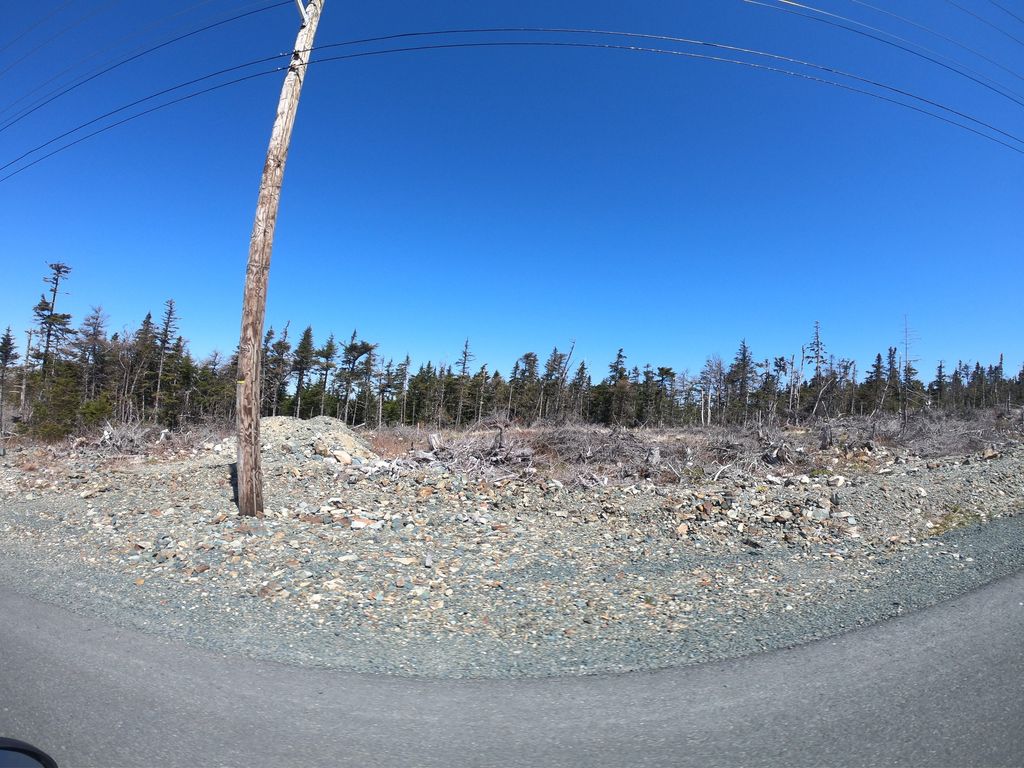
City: st_johns